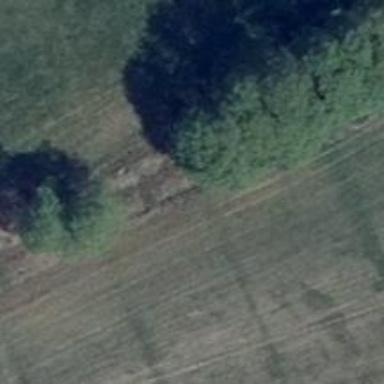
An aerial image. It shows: Row of deciduous broadleaved trees.